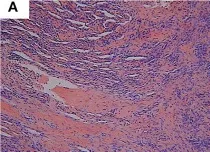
Histopathological features:. (HE, x40) the fissure-like vessel lumens lined with flattened endothelial cells among the spindle cells.
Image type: pathology (h&e)